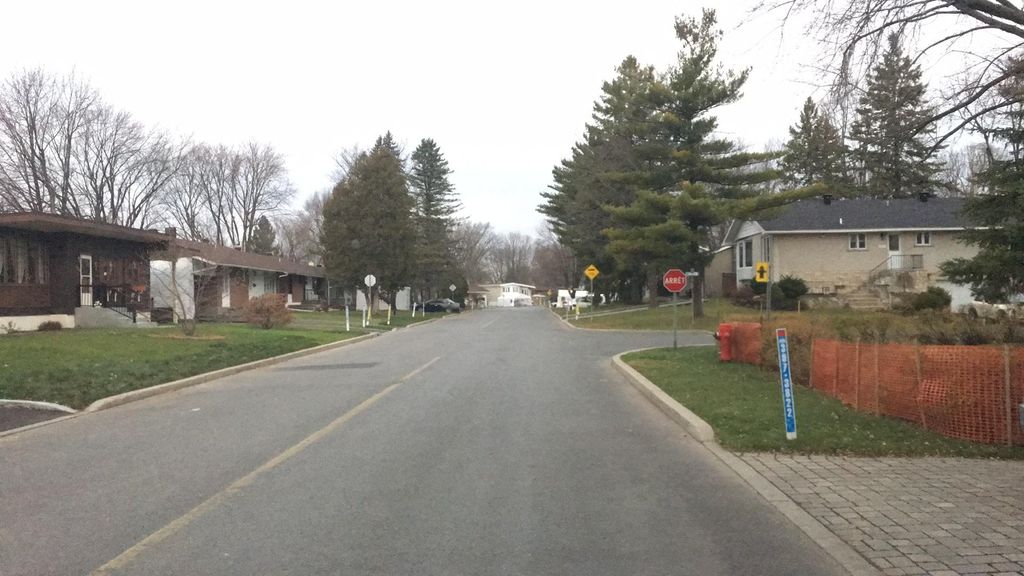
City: montreal